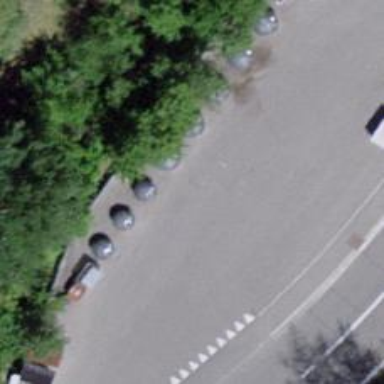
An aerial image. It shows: Parking lane designated for parking.